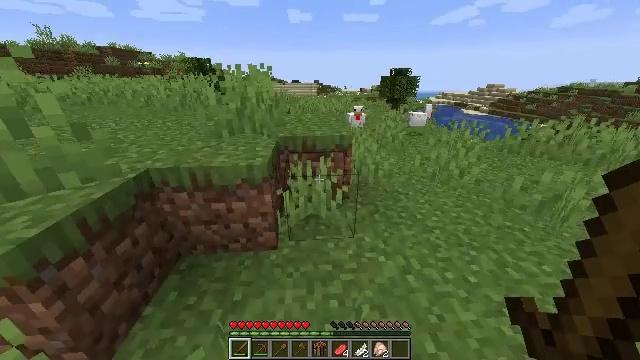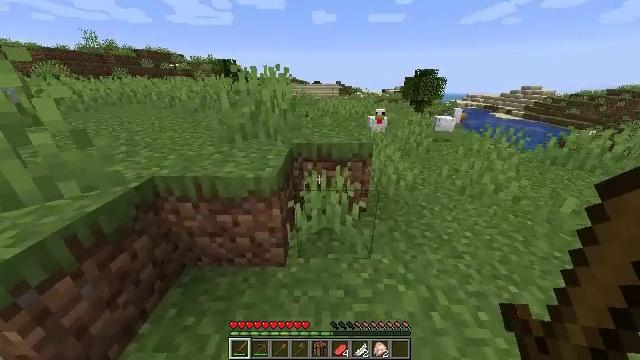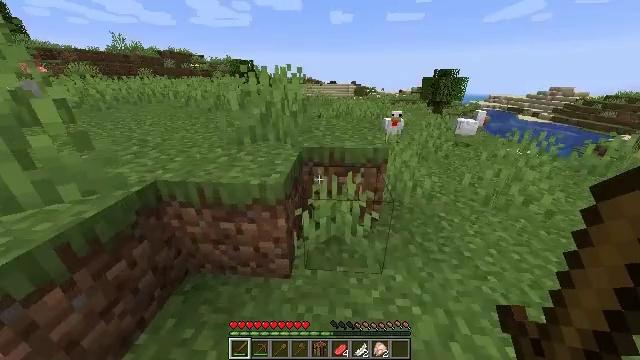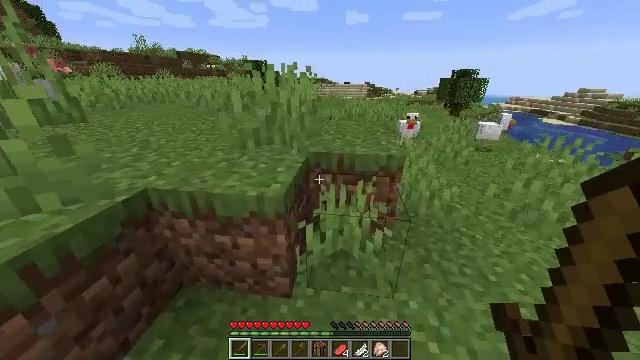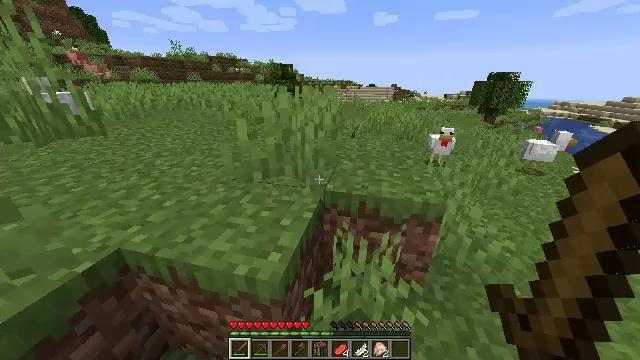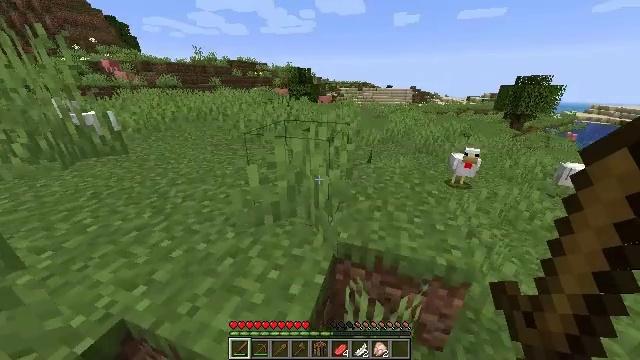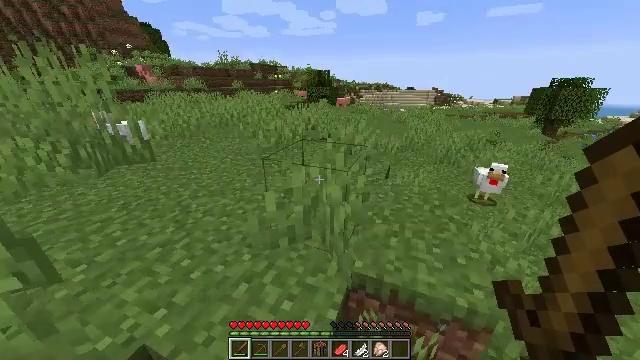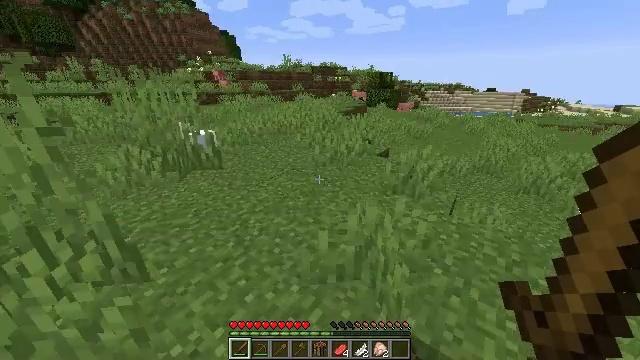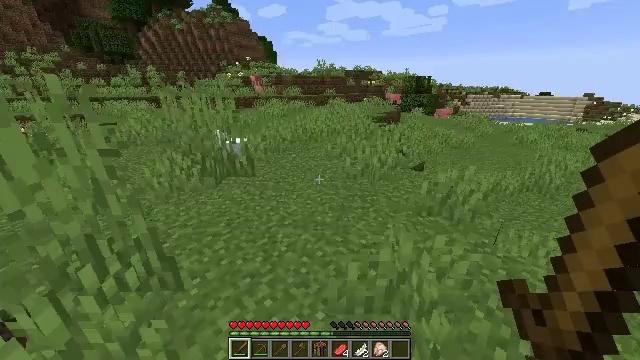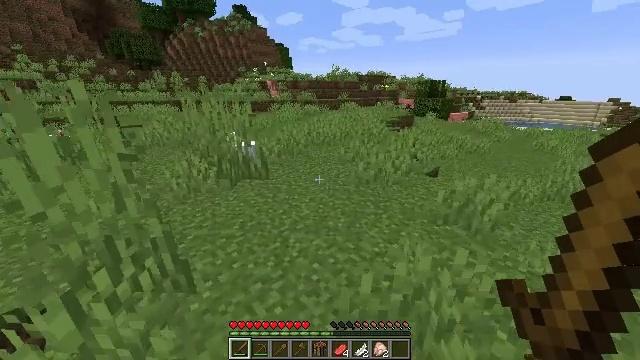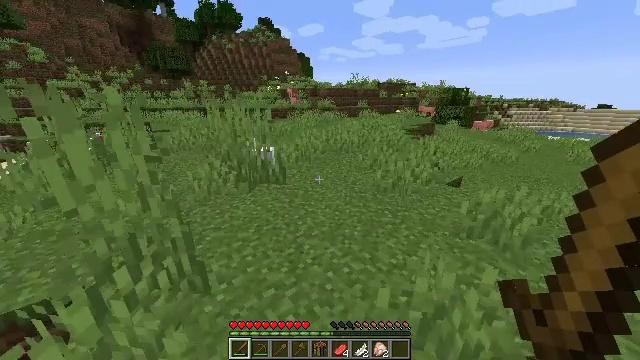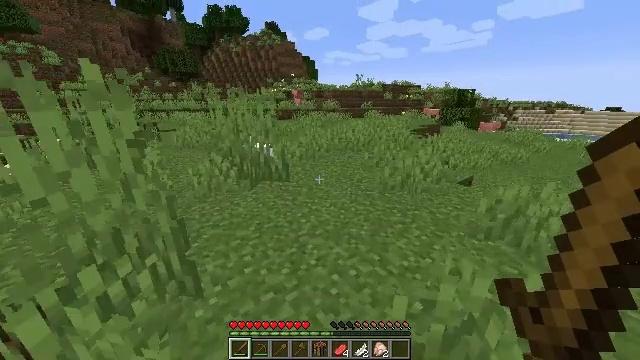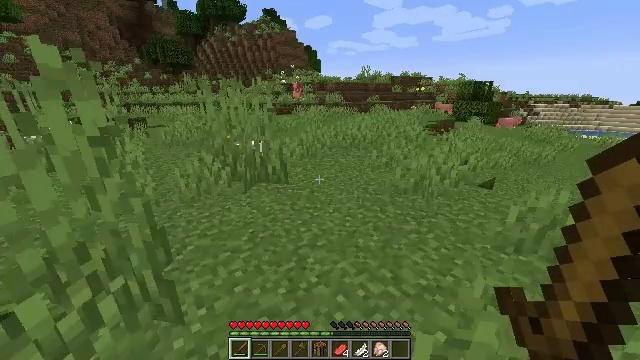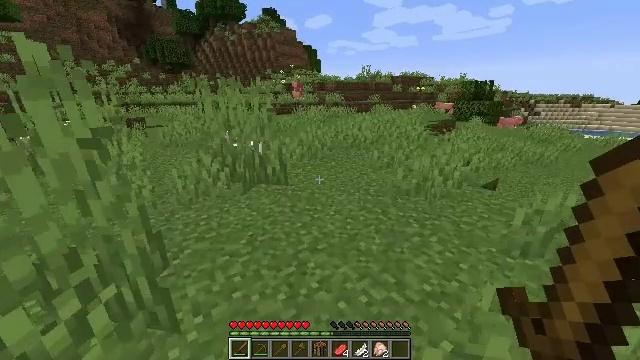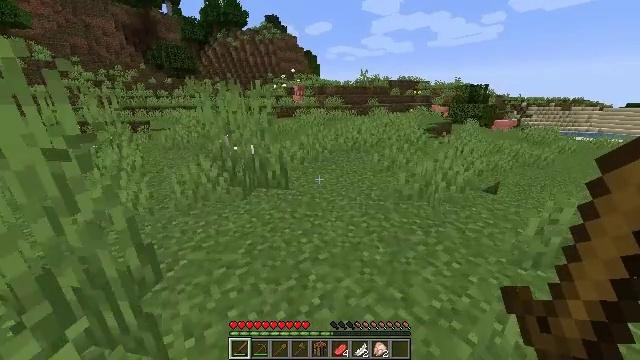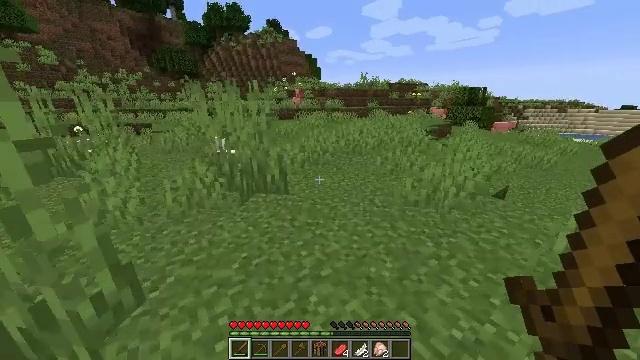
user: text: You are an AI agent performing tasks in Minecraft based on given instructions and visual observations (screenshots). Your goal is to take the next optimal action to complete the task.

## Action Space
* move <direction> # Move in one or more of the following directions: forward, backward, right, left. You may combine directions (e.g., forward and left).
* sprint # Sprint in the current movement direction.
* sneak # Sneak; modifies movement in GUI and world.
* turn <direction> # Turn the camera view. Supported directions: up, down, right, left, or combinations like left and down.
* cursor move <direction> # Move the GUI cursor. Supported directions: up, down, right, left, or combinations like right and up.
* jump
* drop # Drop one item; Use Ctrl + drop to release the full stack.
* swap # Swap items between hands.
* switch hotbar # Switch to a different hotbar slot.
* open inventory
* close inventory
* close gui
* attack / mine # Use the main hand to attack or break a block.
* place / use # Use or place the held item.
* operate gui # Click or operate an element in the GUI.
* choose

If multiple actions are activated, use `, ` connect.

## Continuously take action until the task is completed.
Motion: motion action
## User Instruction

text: Gather grass block for landscaping.
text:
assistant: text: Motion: move forward, sprint, turn left
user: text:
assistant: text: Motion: move forward, sprint, turn left
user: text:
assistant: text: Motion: move forward, sprint, turn left
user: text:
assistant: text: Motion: move forward, sprint, turn left, jump
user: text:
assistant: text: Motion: move forward, sprint, turn left, jump
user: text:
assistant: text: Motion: move forward, sprint, turn left, jump
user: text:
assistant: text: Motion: move forward, sprint, turn left, jump
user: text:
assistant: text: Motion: move forward, sprint, turn left, jump
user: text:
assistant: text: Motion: move forward, sprint, turn left, jump
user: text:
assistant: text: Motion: move forward, sprint, turn left and up
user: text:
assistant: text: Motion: move forward, sprint, turn left
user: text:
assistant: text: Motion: move forward, sprint
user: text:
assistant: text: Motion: move forward, sprint
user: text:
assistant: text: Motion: move forward, sprint
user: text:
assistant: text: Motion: move forward, sprint
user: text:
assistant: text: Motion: move forward, sprint
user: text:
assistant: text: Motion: move forward, sprint
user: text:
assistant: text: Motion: move forward, sprint
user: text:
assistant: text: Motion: move forward, sprint
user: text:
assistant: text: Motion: move forward, sprint
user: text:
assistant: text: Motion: move forward, sprint
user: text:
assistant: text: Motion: move forward, sprint
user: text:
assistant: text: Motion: move forward, sprint
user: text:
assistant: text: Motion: move forward, sprint
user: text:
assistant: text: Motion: move forward, sprint
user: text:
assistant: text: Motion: move forward, sprint
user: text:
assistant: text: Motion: move forward, sprint, turn left
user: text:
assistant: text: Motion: move forward, sprint, turn left and up
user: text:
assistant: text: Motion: move forward, sprint
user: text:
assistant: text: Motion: move forward, sprint